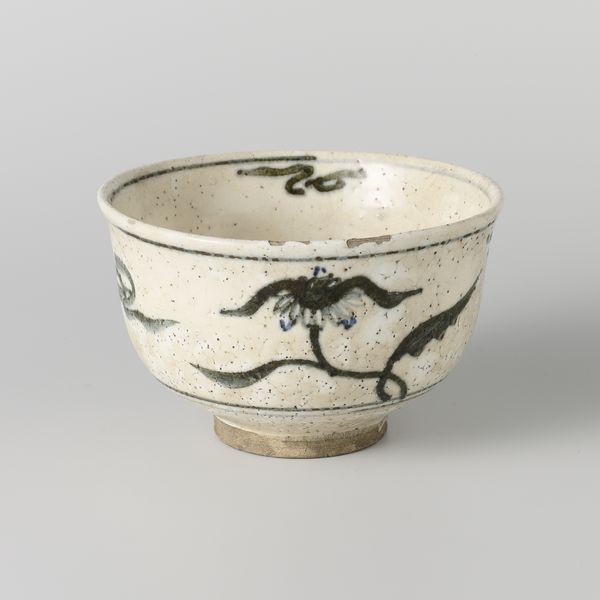
Titel: Theekom
Standort: Amsterdam
Institution: Rijksmuseum
Schlagwörter: blätter, weiß, blume, schwarz, blüte, schale, girlande, rund, keramik, ton, löwenzahn, tasse, punkte, blütenblätter, becher, flecken, trinkgefäß, kreisrund, pozellan